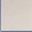
Piece: xx